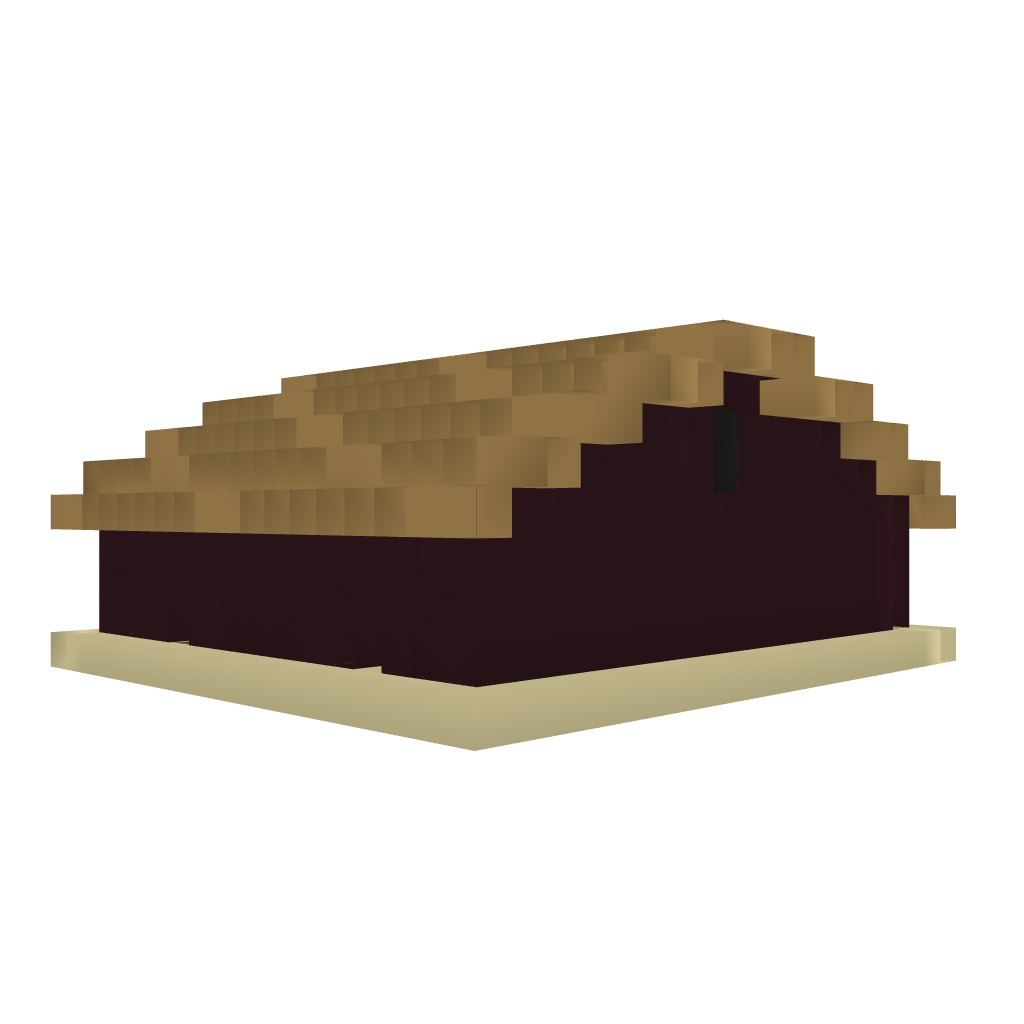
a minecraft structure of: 4-horse Stable